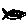
Label: fish